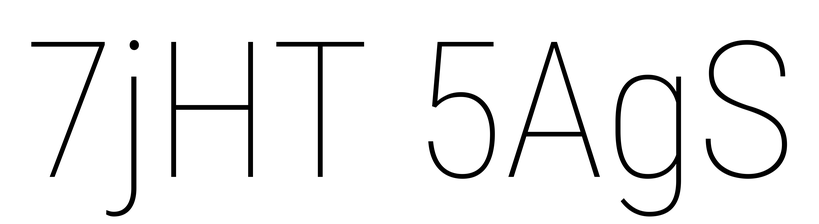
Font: Roboto_Condensed_Thin